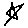
Label: star